Brain MRI, t1w sequence, axial 2D slice.
Patient: age 55, sex F, weight 75 kg, height 1.7 m
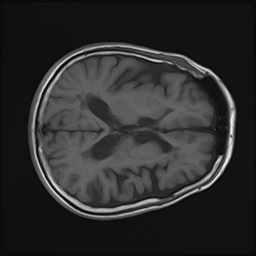